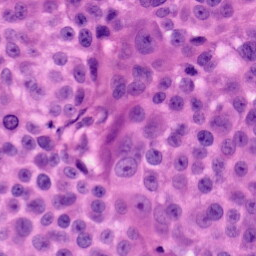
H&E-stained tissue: Skin